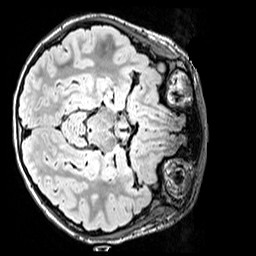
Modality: FLAIR
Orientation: axial
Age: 10
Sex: male
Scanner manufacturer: siemens
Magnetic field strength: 3 T
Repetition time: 5 s
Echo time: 0.388 s